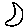
Label: moon